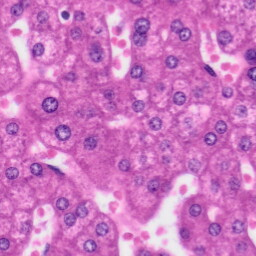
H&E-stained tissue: Liver